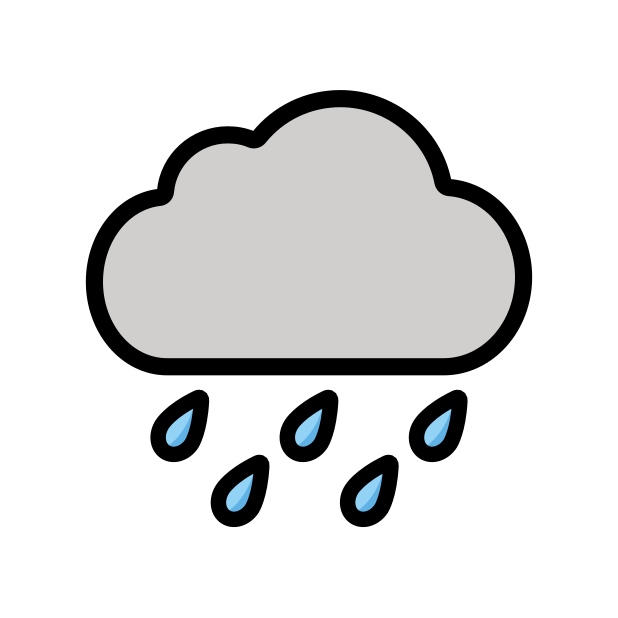
cloud with rain